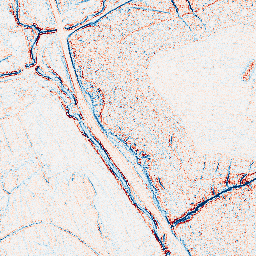
Category: classical
Decomposition family: uniform
Decomposition parameters: size: 3
Upsampling method: sinc_blackman
Upsampling parameters: scale: 4
kernel_size: 16
Upsampling scale: 4